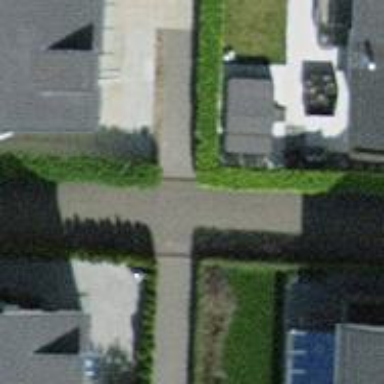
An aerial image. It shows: Pedestrian road.